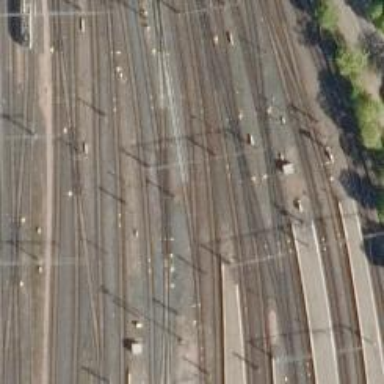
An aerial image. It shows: Railway track with continuous electrified contact lines.